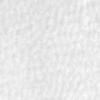
Label: no_change